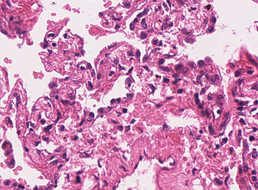
Tumor epithelial tissue: no
Tumor-associated stroma tissue: no
Normal tissue: yes